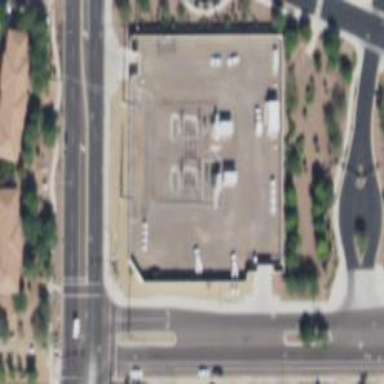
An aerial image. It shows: Switch used for power control.